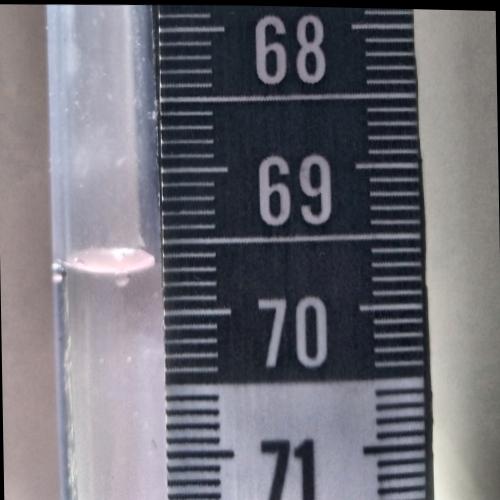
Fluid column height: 69.6 cm